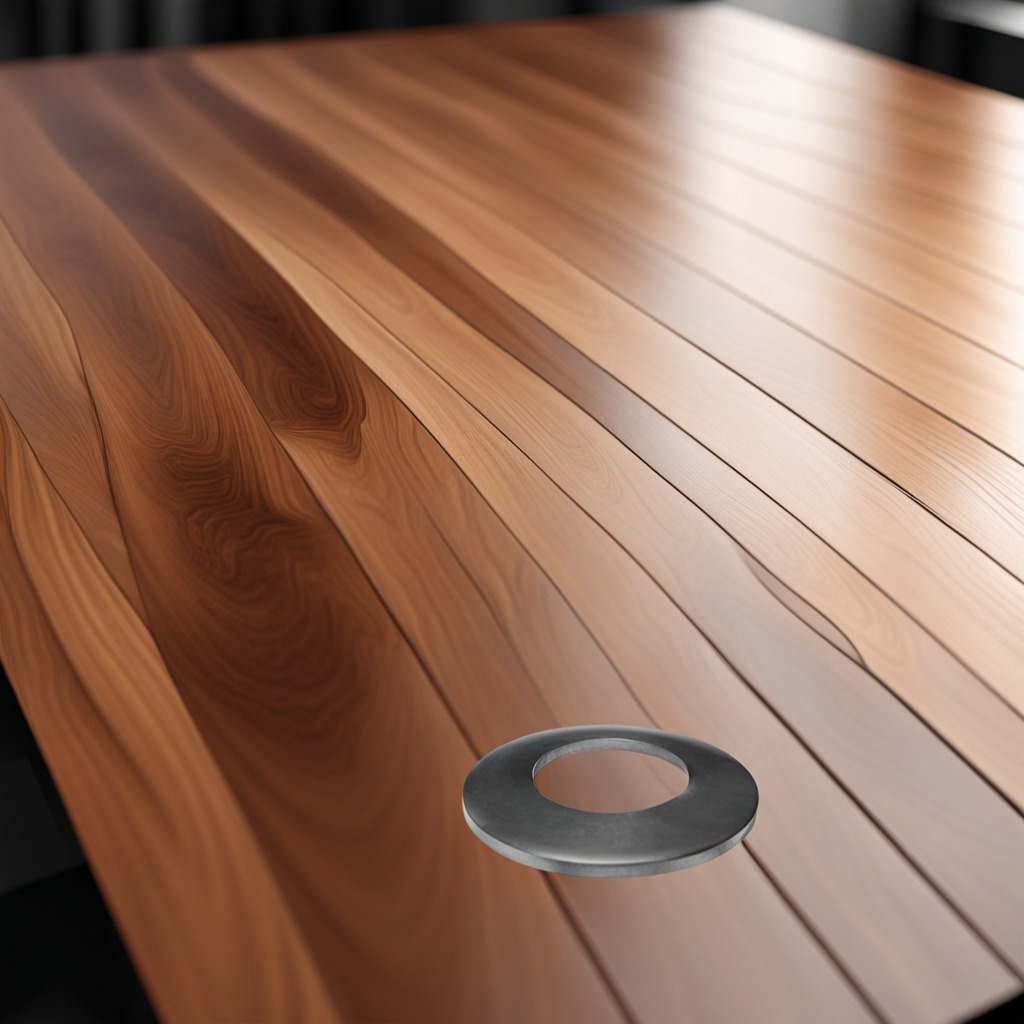
A flat metal washer lying on the wooden table in a carpentry studio.